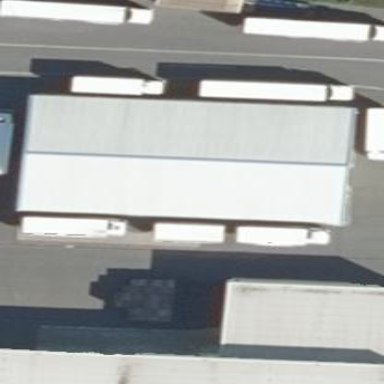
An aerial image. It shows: Industrial building.